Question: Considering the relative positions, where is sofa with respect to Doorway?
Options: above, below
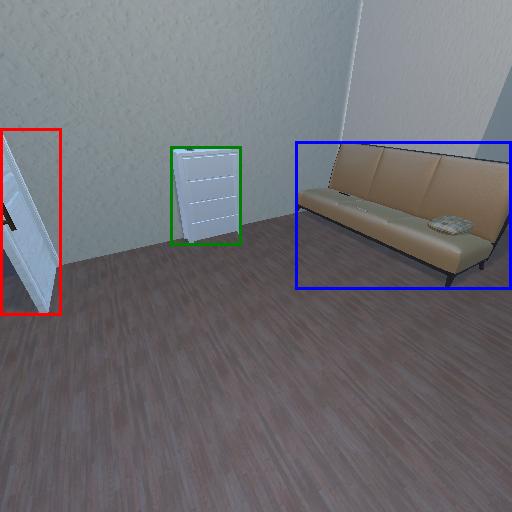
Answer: above